Field crop: maize
Growth stage: 1
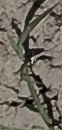
Species: sorghum